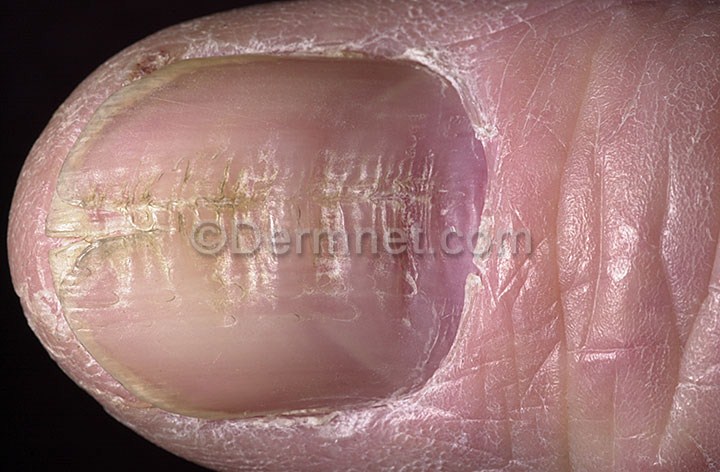
Disease: Nail Fungus and other Nail Disease